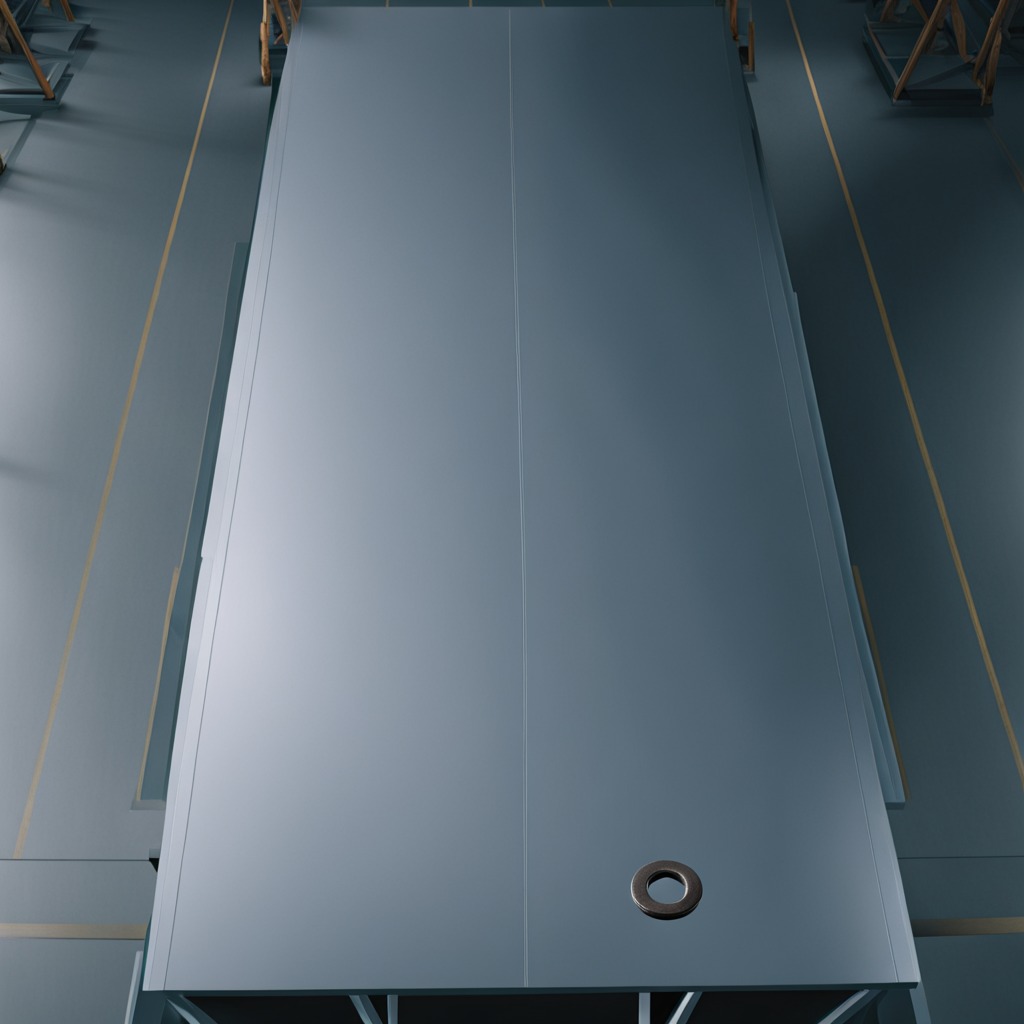
A flat metal washer is lying on a toolbox surface in an airplane hangar workshop 8K.